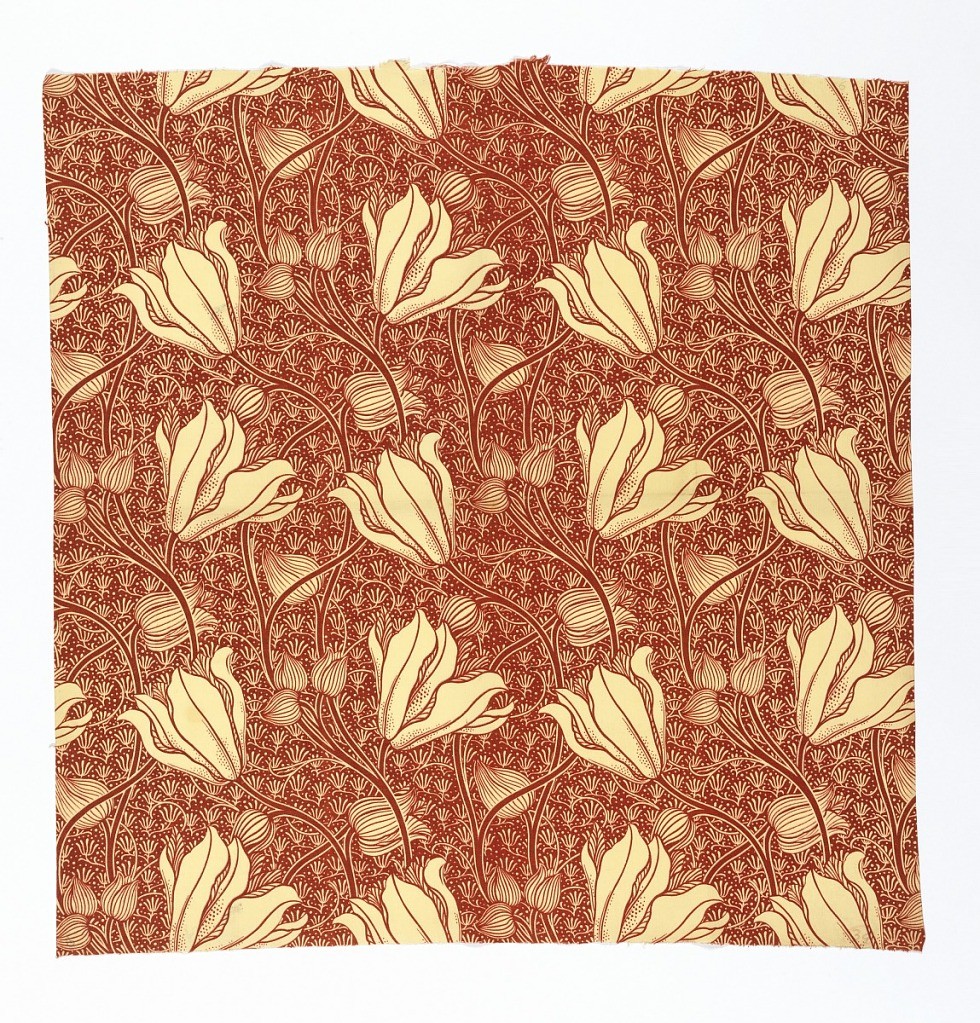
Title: The Lily
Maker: Arthur Wilcock
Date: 1886–90
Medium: cotton Technique: roller printed on plain weave
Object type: Textile
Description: William Morris inspired design of large white lilies and buds on long stems waving back and forth on a deep red ground with a small overall filling of dots and tendrils.